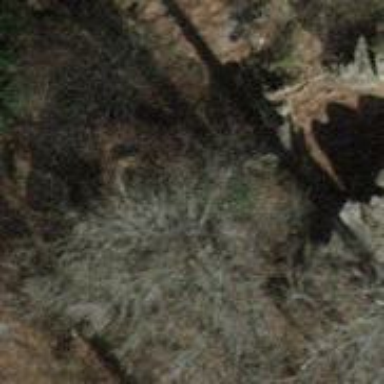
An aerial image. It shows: View of natural rock.